【题型】填空题　【知识点】解析几何　【难度】medium
如图，$F_1$、$F_2$是椭圆与双曲线的公共焦点，$A、B$分别是$C_1$、$C_2$在第二、四象限的交点，若$\cos\angle AF_1B=-\frac{1}{3}$，则$C_1$与$C_2$的离心率之积的最小值为$\underline{\quad\quad}$．

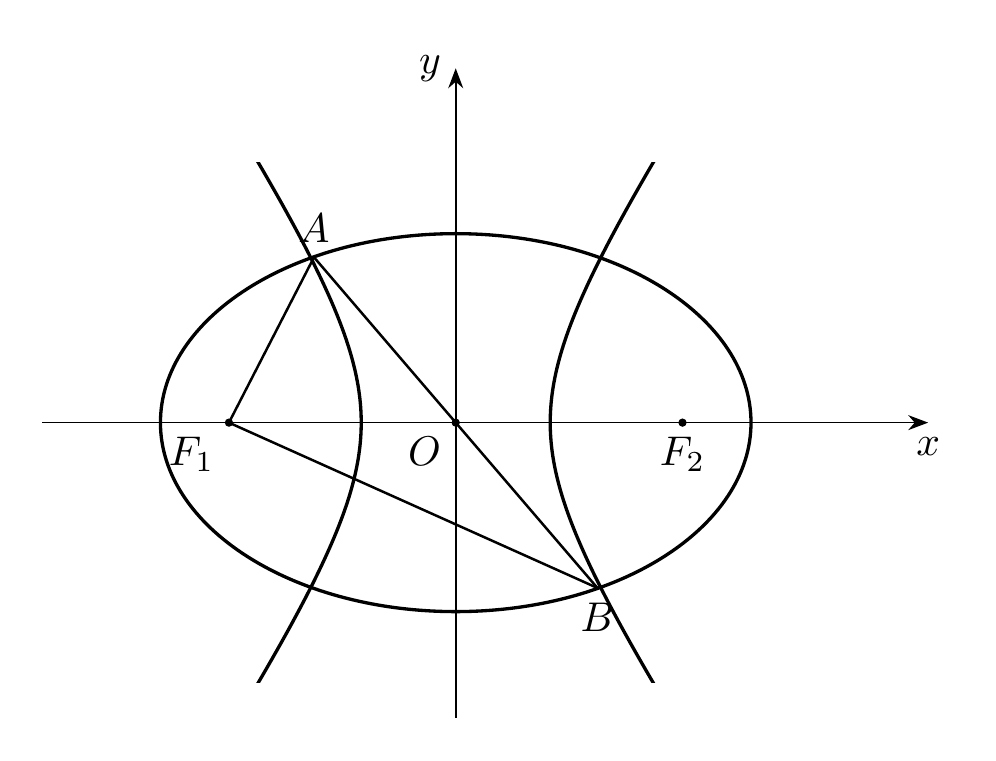
【解答】
【答案】$\frac{2\sqrt{2}}{3}/\frac{2}{3}\sqrt{2}$

【知识点】椭圆定义及辨析、双曲线定义的理解、椭圆中三角形（四边形）的面积、双曲线中三角形（四边形）的面积问题

【分析】根据椭圆和双曲线的定义和对称性，结合三角形面积公式、余弦定理、基本不等式进行求解即可．

【详解】设椭圆方程为$\frac{x^2}{a^2}+\frac{y^2}{b^2}=1(a>b>0),a^2-b^2=c^2$，

双曲线方程为$\frac{x^2}{m^2}-\frac{y^2}{n^2}=1(m,n>0),m^2+n^2=c^2$，

如下图，连接$AF_2,F_2B$，所以$AF_1BF_2$为平行四边形，

由$\cos\angle AF_1B=-\frac{1}{3}$得$\cos\angle F_1AF_2=\frac{1}{3}$，$\sin\angle F_1AF_2=\frac{2\sqrt{2}}{3}$

设$|F_1A|=s,|AF_2|=t$，

在椭圆中，由定义可知：$s+t=2a$，

由余弦定理可知：

$4c^2=s^2+t^2-2st\times\frac{1}{3}\Rightarrow4c^2=s^2+t^2-\frac{2}{3}st=(s+t)^2-\frac{8}{3}st\Rightarrow st=\frac{3}{2}b^2$，

$S_{\triangle F_1AF_2}=\frac{1}{2}\cdot st\cdot\frac{2\sqrt{2}}{3}=\frac{\sqrt{2}}{2}b^2$，

在双曲线中，由定义可知：$t-s=2m$，

由余弦定理可知：

$4c^2=s^2+t^2-2st\times\frac{1}{3}\Rightarrow4c^2=s^2+t^2-\frac{2}{3}st=(t-s)^2+\frac{4}{3}st\Rightarrow st=3n^2$，

$S_{\triangle F_1AF_2}=\frac{1}{2}\cdot st\cdot\frac{2\sqrt{2}}{3}=\sqrt{2}n^2$，
所以$S_{\triangle F_1AF_2}=\frac{\sqrt{2}}{2}b^2=\sqrt{2}n^2\Rightarrow b^2=2n^2$，

$a^2-c^2=2(c^2-m^2)\Rightarrow\frac{2m^2}{c^2}+\frac{a^2}{c^2}\geq3\geq2\sqrt{2}\frac{ma}{c^2}$，当且仅当$a=\sqrt{2}m$时取等号，

所以$\frac{c^2}{ma}\geq\frac{2\sqrt{2}}{3}$，

所以$C_1$与$C_2$的离心率之积的最小值为$\frac{2\sqrt{2}}{3}$．

故答案为：$\frac{2\sqrt{2}}{3}$

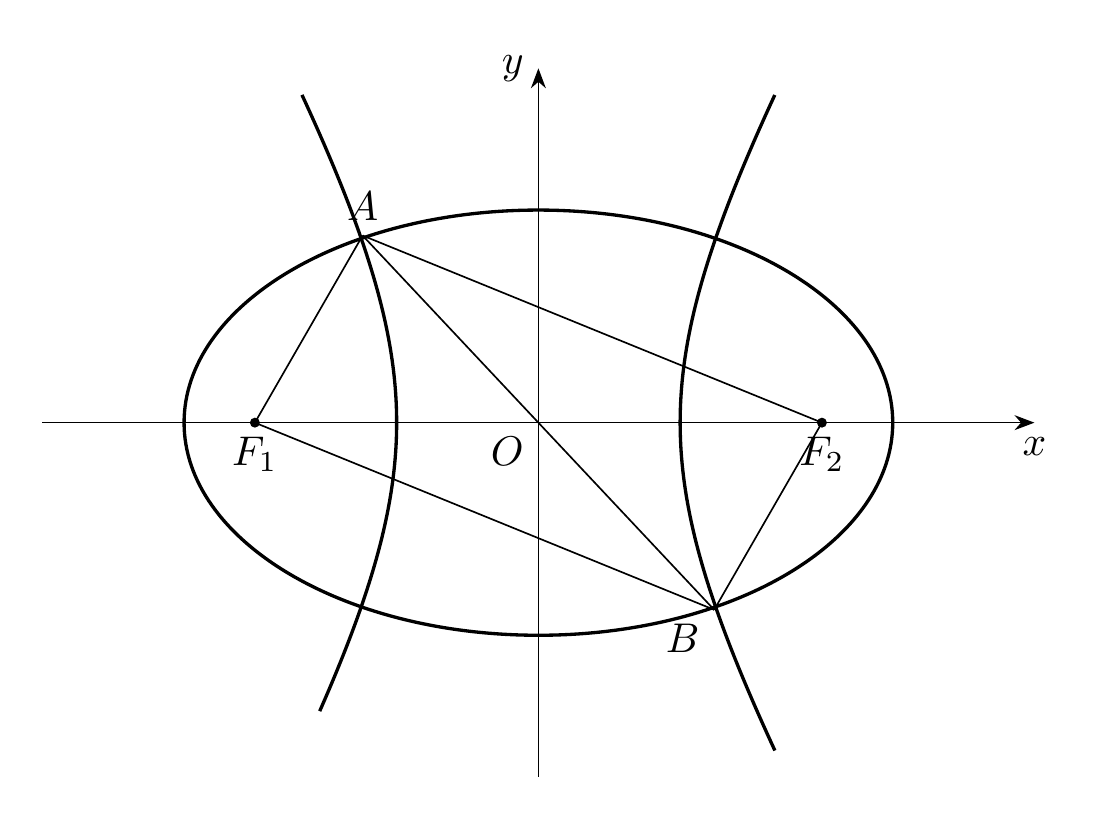